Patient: sex F, age 68
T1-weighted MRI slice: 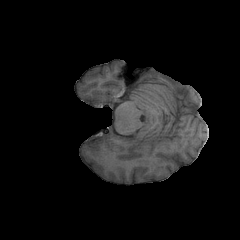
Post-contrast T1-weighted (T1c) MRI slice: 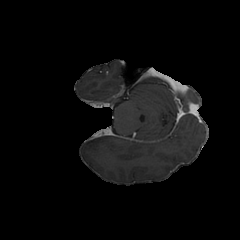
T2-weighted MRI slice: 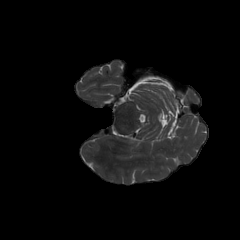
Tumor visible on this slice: no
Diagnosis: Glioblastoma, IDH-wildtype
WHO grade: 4